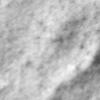
Label: no_change